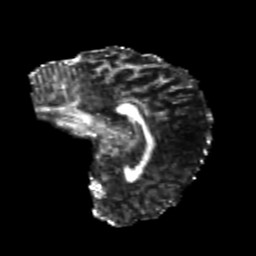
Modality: FA
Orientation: sagittal
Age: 24
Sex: female
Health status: healthy
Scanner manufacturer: philips
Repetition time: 7.388 s
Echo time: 0.08599 s